Question: I've knocked up object orientated iOS app loosely based on the default template which uses OpenGLES 2.0 and also uses Shaders but I'm trying to load in a model where I used to call this:
'''
#import "./sphere_model.h"
glVertexPointer(3, GL_FLOAT, 0, sphere_modelVerts);
glNormalPointer(GL_FLOAT, 0, sphere_modelNormals);
glDrawArrays(GL_TRIANGLES, 0, sphere_modelNumVerts);
'''
The reason why I used that code above was because I converted my '.obj' file into a file I can include with all the arrays I need defined (see <URL>. Now, I'm not 100% but I read somewhere that 'glVertexPointer' is deprecated and I'm struggling to get this working in my demo app. Currently I'm drawing this simple cube:

The template where I took the OpenGL shader code from uses 'glVertexAttribPointer' instead and the vertex array used is slightly different because it includes normals within the same array:
'''
GLfloat gCubeVertexData[216] =
{
// Data layout for each line below is:
// positionX, positionY, positionZ, normalX, normalY, normalZ,
0.5f, -0.5f, -0.5f, 1.0f, 0.0f, 0.0f,
0.5f, 0.5f, -0.5f, 1.0f, 0.0f, 0.0f,
0.5f, -0.5f, 0.5f, 1.0f, 0.0f, 0.0f,
0.5f, -0.5f, 0.5f, 1.0f, 0.0f, 0.0f,
0.5f, 0.5f, -0.5f, 1.0f, 0.0f, 0.0f,
0.5f, 0.5f, 0.5f, 1.0f, 0.0f, 0.0f,
....
};
'''
I use this code to draw the cube (after loading the shader file):
'''
glBufferData(GL_ARRAY_BUFFER, sizeof(gCubeVertexData), gCubeVertexData, GL_STATIC_DRAW);
glEnableVertexAttribArray(GLKVertexAttribPosition);
glVertexAttribPointer(GLKVertexAttribPosition, 3, GL_FLOAT, GL_FALSE, 24, BUFFER_OFFSET(0));
glEnableVertexAttribArray(GLKVertexAttribNormal);
glVertexAttribPointer(GLKVertexAttribNormal, 3, GL_FLOAT, GL_FALSE, 24, BUFFER_OFFSET(12));
glUseProgram(GetProgram());
glUniformMatrix4fv(uniforms[UNIFORM_MODELVIEWPROJECTION_MATRIX], 1, 0, _modelViewProjectionMatrix.m);
glUniformMatrix3fv(uniforms[UNIFORM_NORMAL_MATRIX], 1, 0, _normalMatrix.m);
glDrawArrays(GL_TRIANGLES, 0, 36);
glDisableVertexAttribArray(GLKVertexAttribNormal);
glDisableVertexAttribArray(GLKVertexAttribPosition);
glBindVertexArrayOES(0);
'''
Now my question is, using Open GLES 2.0, is it possible to load in the vertices defined by 'obj2opengl' I mentioned earlier using 'glVertexAttribPointer' instead of 'glVertexPointer' while still using the shader?
Here is some samples from one of the model files:
'''
unsigned int sphere_modelNumVerts = 864;
float sphere_modelVerts [] = {
-1.93077099209747e-18, 0.49025, 0.098,
0.098, 0.49025, -1.78225014655151e-18,
-1.93077099209747e-18, 0.5, -1.78225014655151e-18,
-1.93077099209747e-18, 0.44725, 0.2235,
0.11775, 0.4715, 0.11775,
-1.93077099209747e-18, 0.49025, 0.098,
...
}
float sphere_modelNormals [] = {
0, 0.980579906452681, 0.196119981290155,
0.196119981290155, 0.980579906452681, 0,
0, 1, 0,
0, 0.894429190989163, 0.447209595499104,
...
}
float sphere_modelTexCoords [] = {
0.75000, 0.0628300000000001,
1, 0.0628300000000001,
0.87500, 0,
0.75000, 0.14758,
...
}
'''
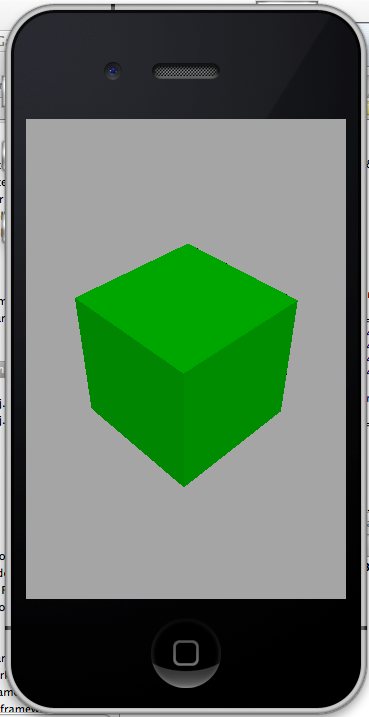
Answer: Use struct of arrays. The code sample that is drawing a cube is using interleaved vertex data. It is also called array of structures. This is a <URL>.
To support your data format simply create individual buffer for each attribute (sphere_modelVerts, sphere_modelNormals ...) and define attributes without offsets.